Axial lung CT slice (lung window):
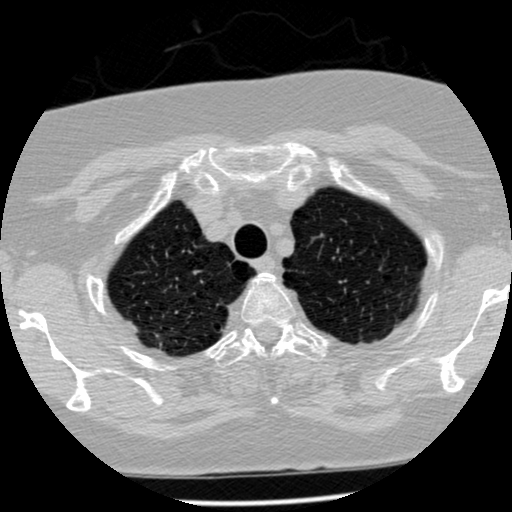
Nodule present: no